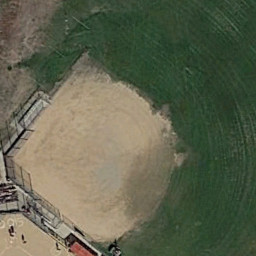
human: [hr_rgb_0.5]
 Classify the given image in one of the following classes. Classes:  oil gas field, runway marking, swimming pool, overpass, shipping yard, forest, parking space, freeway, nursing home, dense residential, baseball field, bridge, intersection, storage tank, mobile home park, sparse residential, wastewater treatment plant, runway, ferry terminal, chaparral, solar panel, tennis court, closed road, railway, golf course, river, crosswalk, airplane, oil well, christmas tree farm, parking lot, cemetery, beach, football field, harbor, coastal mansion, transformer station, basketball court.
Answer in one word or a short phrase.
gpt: baseball field